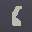
Label: 6